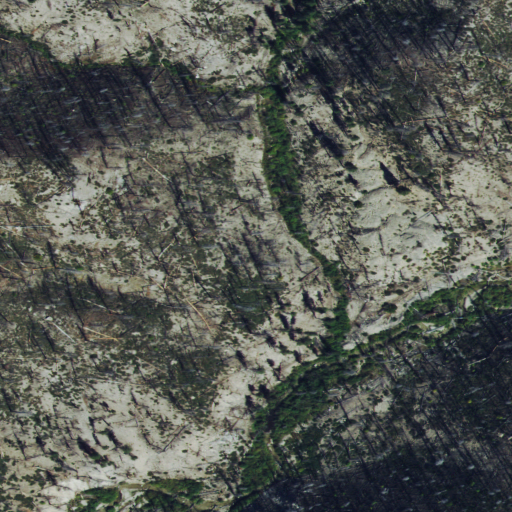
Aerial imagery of valley in Idaho named Hardscrabble Gulch containing shrub and grassland